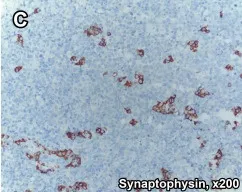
Pathological specimen. (C) Residual pituitary cells stain positively for synaptophysin (x200).
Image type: pathology (immunostaining)